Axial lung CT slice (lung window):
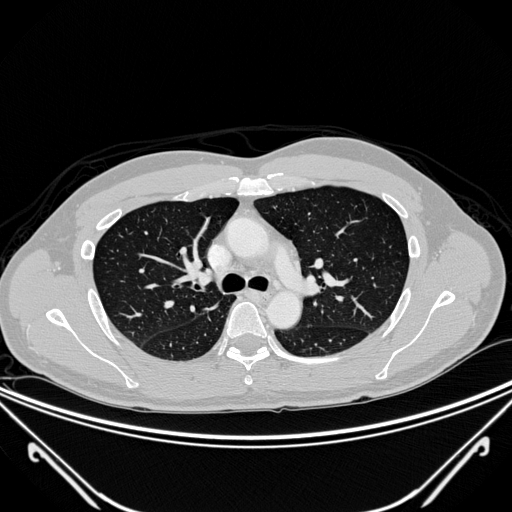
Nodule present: no